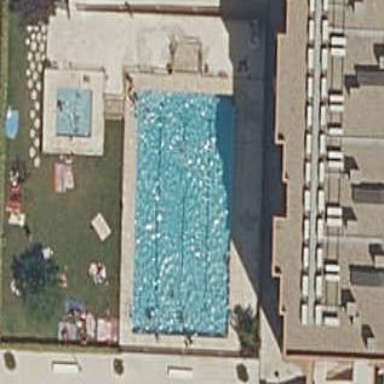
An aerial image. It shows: Swimming pool located in leisure land.